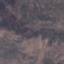
Land use / land cover: HerbaceousVegetation